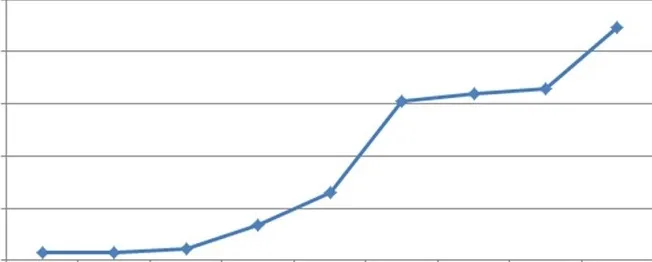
Platelet count from admission to discharge.
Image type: pathology (immunostaining)